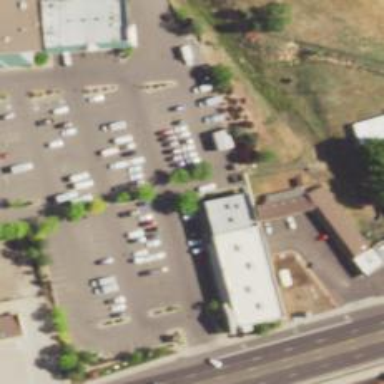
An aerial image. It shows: Car rental service.